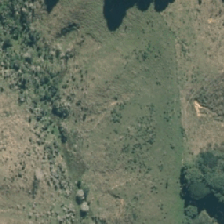
Land cover: low_producing_grassland